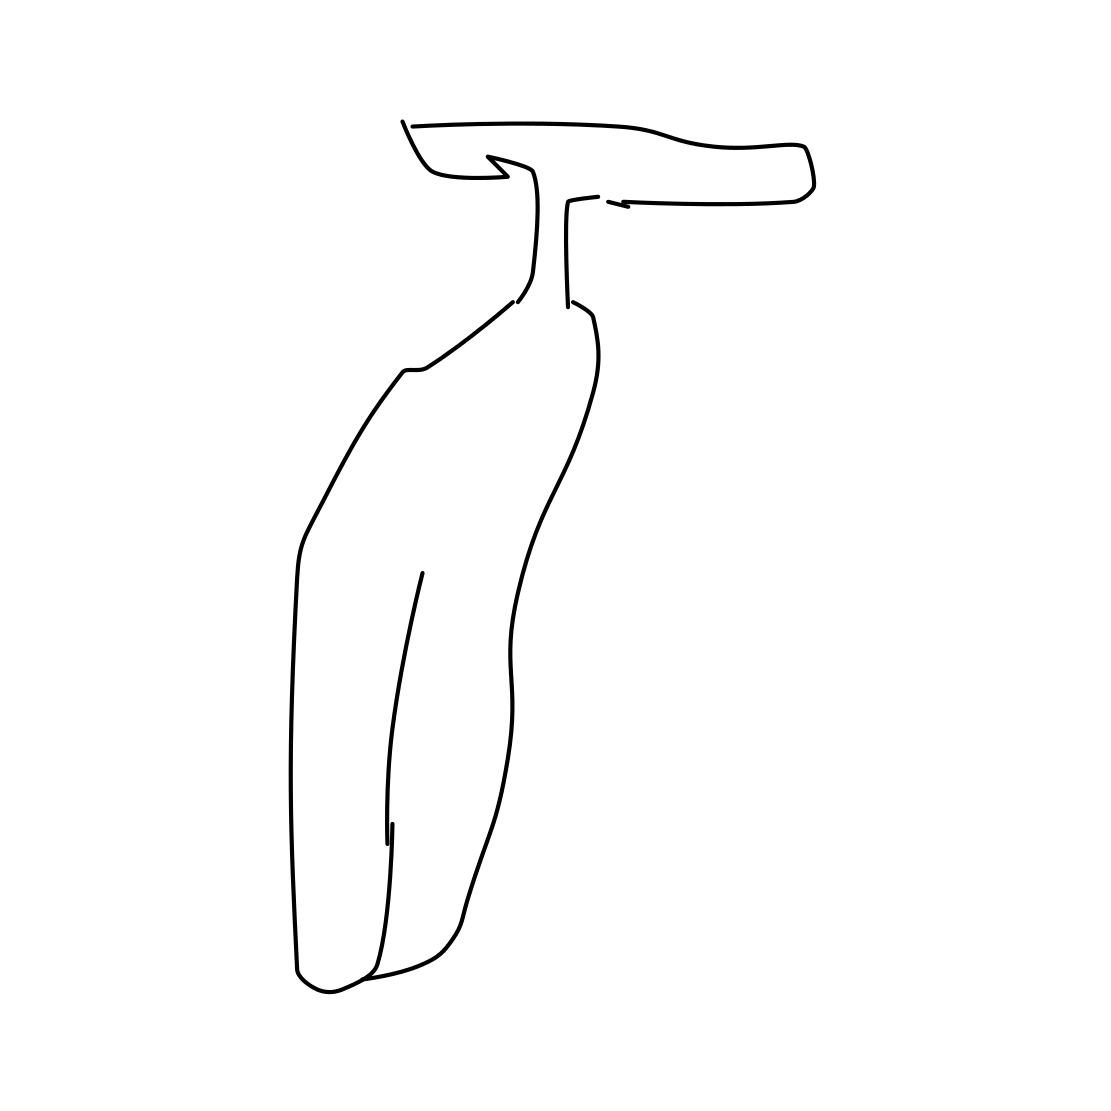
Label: banana